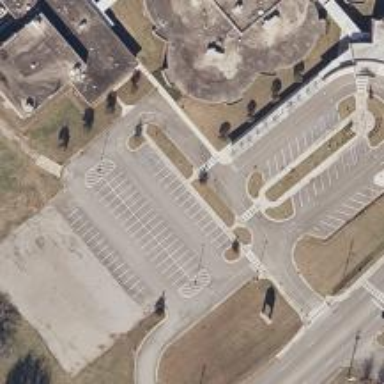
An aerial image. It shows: Parking space is available.